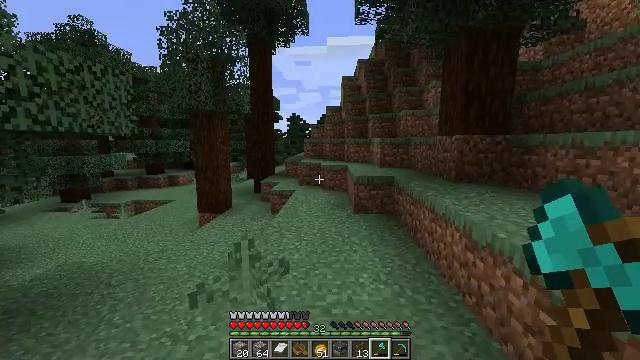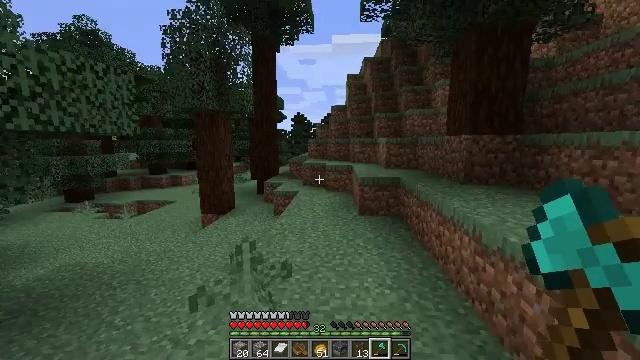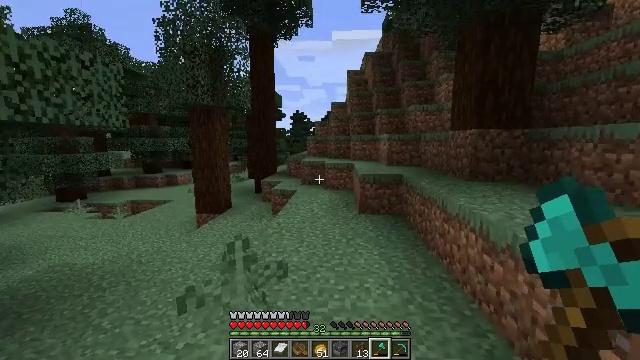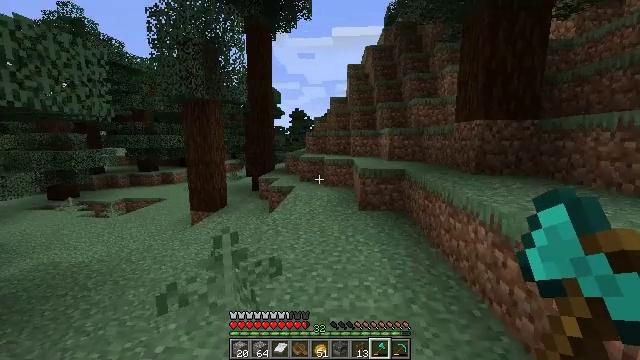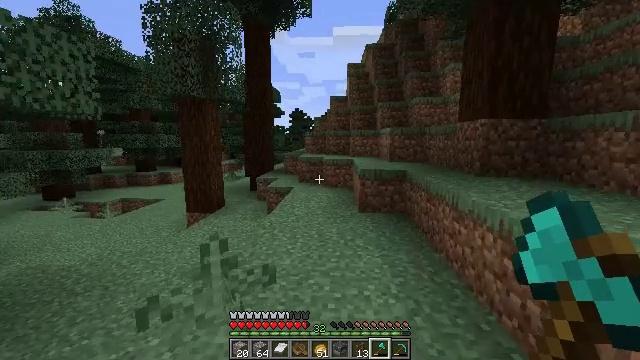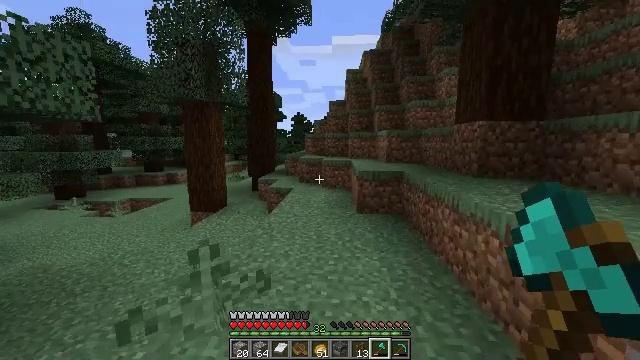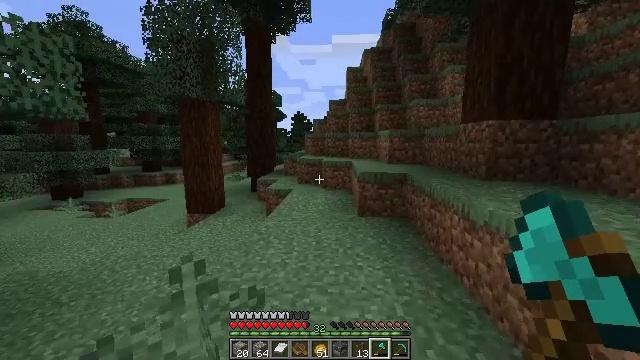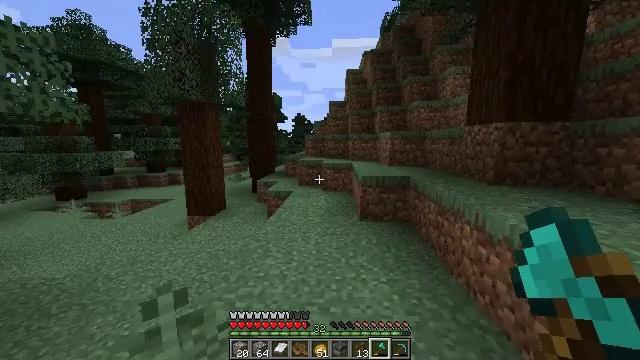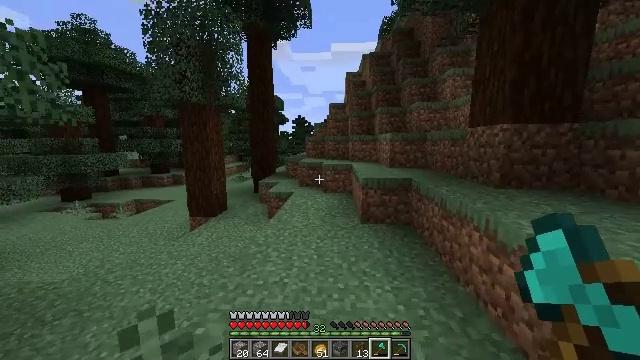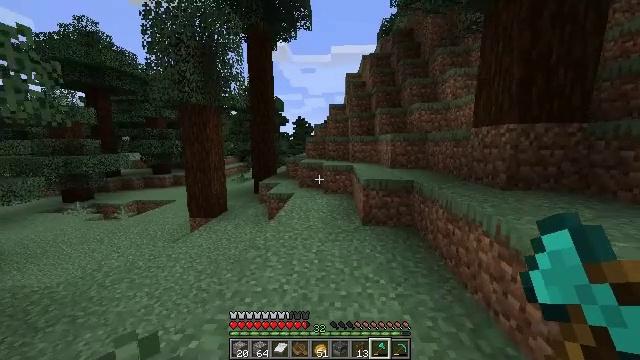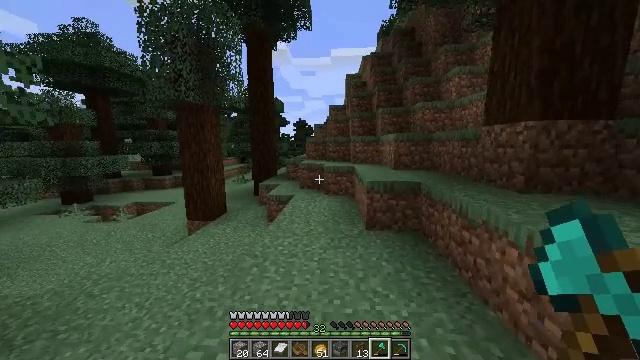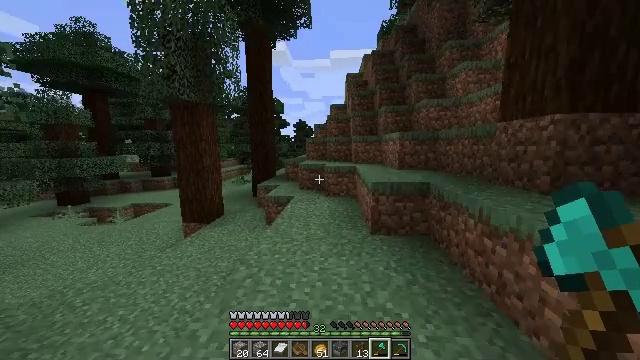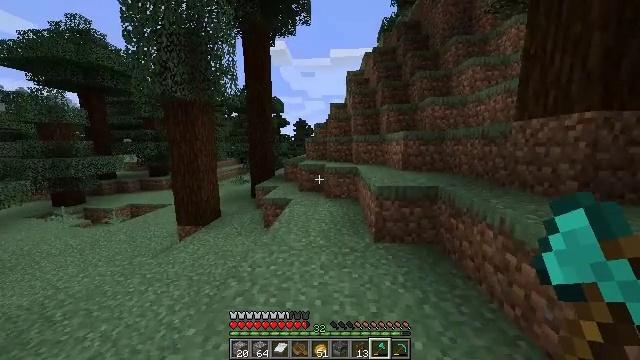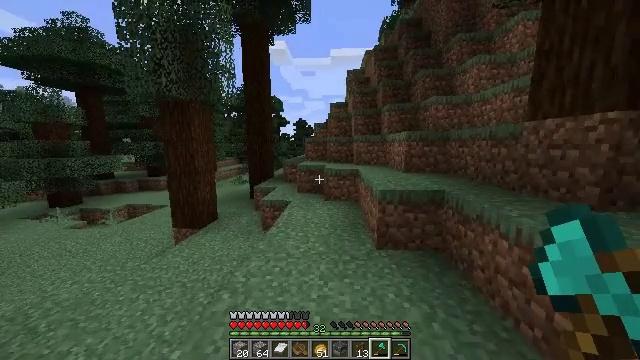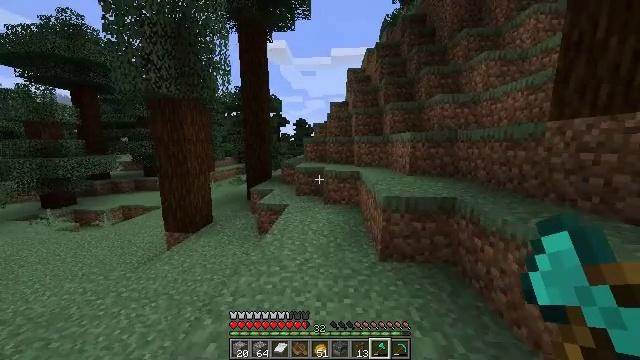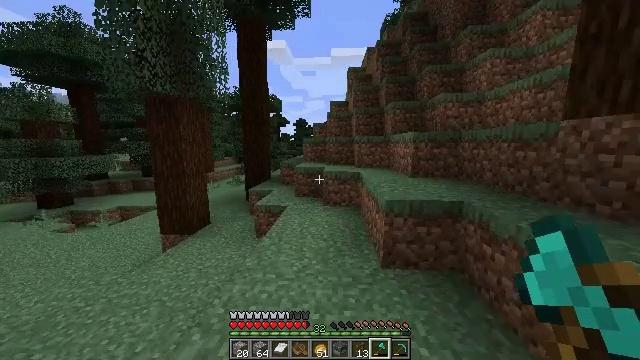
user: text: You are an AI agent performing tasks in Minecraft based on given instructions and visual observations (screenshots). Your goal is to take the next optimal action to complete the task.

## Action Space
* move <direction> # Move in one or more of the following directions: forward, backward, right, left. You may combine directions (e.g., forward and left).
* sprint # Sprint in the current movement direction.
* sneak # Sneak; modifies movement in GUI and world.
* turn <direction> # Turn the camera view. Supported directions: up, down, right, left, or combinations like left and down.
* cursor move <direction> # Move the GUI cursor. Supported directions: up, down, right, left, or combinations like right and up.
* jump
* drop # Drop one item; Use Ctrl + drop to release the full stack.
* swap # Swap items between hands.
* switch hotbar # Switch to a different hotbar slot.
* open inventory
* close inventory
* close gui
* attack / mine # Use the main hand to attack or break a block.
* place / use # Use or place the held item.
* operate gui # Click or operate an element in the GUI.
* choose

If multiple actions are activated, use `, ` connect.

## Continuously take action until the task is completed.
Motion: motion action
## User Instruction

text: Drop a spruce boat.
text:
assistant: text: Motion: move forward, turn left, jump
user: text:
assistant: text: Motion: move forward, jump
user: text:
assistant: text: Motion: move forward, jump
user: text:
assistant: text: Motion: move forward, sprint
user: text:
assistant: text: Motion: move forward, sprint
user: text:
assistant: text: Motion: move forward, sprint
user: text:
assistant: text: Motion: move forward, sprint
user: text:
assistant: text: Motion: move forward
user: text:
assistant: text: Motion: move forward
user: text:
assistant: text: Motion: move forward
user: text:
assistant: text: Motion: move forward
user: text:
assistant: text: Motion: move forward
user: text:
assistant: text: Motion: move forward
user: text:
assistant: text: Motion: move forward
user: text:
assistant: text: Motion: move forward
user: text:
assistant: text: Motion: move forward
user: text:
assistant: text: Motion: move forward, sprint
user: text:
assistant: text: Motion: move forward, sprint
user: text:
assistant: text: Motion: move forward, sprint
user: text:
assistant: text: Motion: move forward, sprint
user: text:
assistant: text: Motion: move forward
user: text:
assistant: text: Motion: move forward
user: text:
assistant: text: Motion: move forward
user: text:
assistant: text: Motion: move forward
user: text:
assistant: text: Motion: move forward
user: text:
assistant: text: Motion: move forward
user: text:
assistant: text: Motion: move forward, turn right
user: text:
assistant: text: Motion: move forward, turn right
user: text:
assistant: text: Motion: move forward, turn right
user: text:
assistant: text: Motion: move forward, turn right, jump